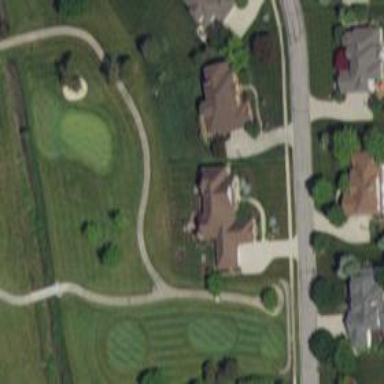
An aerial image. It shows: Path for both roads and golfers.